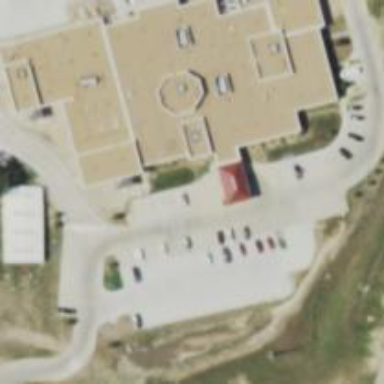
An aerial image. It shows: Clinic building offering healthcare services.